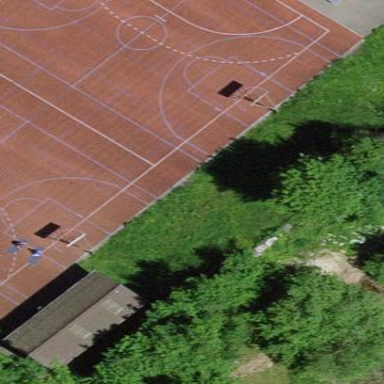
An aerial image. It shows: Boules sport pitch with sand surface.